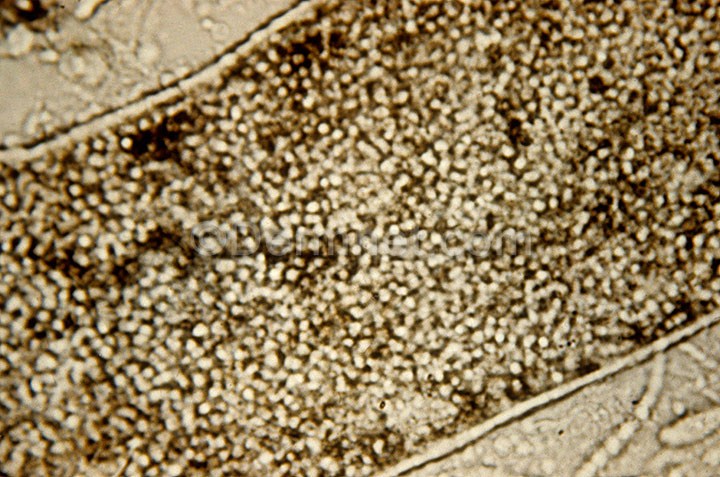
Disease: Tinea Ringworm Candidiasis and other Fungal Infections